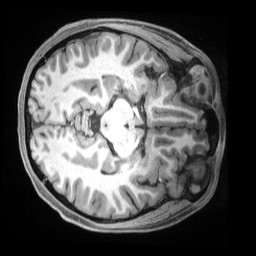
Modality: T1w
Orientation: axial
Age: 19
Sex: female
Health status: ill
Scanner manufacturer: siemens
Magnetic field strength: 3 T
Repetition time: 2.5 s
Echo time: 0.00181 s